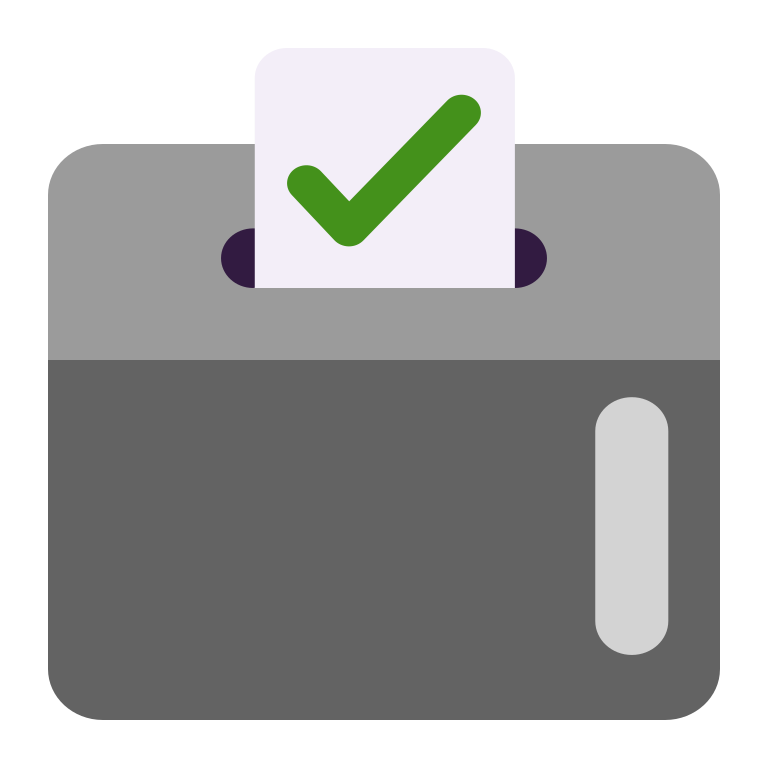
ballot box with ballot flat